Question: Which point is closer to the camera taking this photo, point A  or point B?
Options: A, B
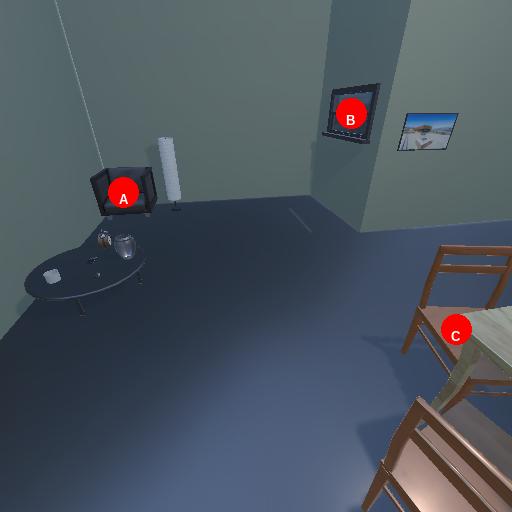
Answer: A